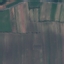
Label: PermanentCrop